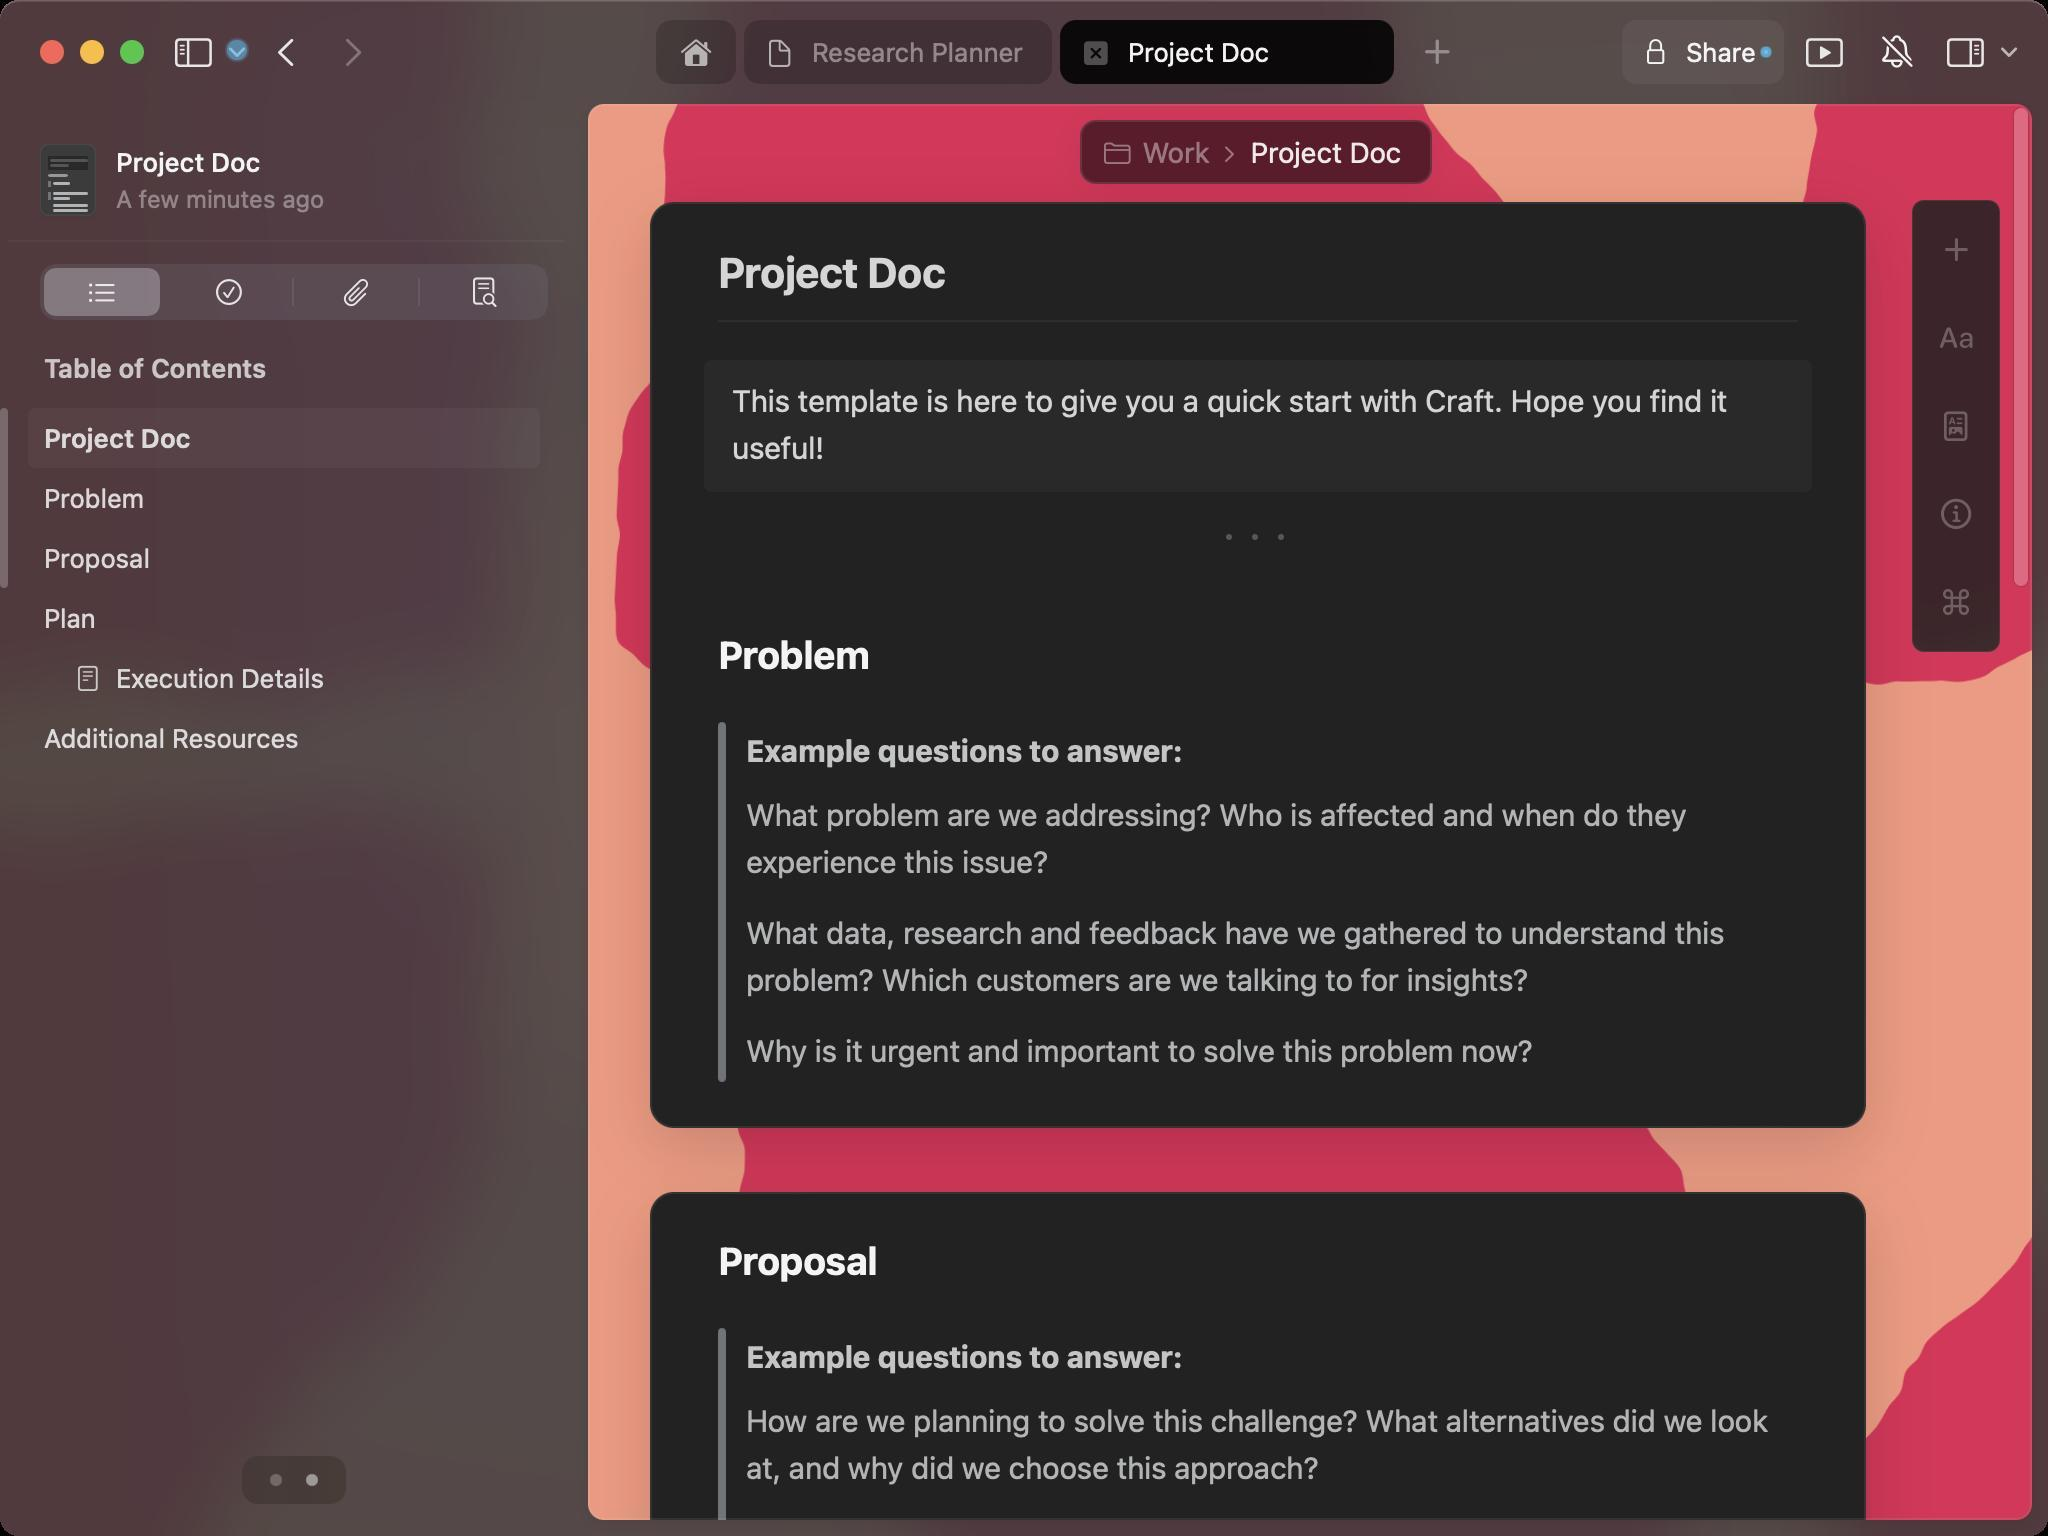
Accessibility tree:
{"name": "Project_Doc", "role": "AXWindow", "description": null, "role_description": "standard window", "value": null, "position": "352.00;95.00", "size": "1024;768", "children": [{"name": null, "role": "AXGroup", "description": null, "role_description": "group", "value": null, "position": "0.00;0.00", "size": "1024;768", "children": [{"name": null, "role": "AXGroup", "description": null, "role_description": "group", "value": null, "position": "0.00;0.00", "size": "1024;768", "children": [{"name": null, "role": "AXButton", "description": null, "role_description": "button", "value": null, "position": "111.00;10.00", "size": "15;32", "children": []}, {"name": null, "role": "AXStaticText", "description": "Research Planner", "role_description": "text", "value": null, "position": "406.00;10.00", "size": "122;32", "children": []}, {"name": null, "role": "AXStaticText", "description": "Project Doc", "role_description": "text", "value": null, "position": "564.00;10.00", "size": "103;32", "children": []}, {"name": null, "role": "AXStaticText", "description": "Share", "role_description": "text", "value": null, "position": "843.00;10.00", "size": "35;32", "children": []}, {"name": null, "role": "AXButton", "description": null, "role_description": "button", "value": null, "position": "997.00;10.00", "size": "15;32", "children": []}, {"name": null, "role": "AXGroup", "description": null, "role_description": "group", "value": null, "position": "294.00;52.00", "size": "722;708", "children": [{"name": null, "role": "AXStaticText", "description": "Work", "role_description": "text", "value": null, "position": "571.00;65.00", "size": "34;22", "children": []}, {"name": null, "role": "AXStaticText", "description": "Project Doc", "role_description": "text", "value": null, "position": "625.00;65.00", "size": "76;22", "children": []}]}, {"name": null, "role": "AXStaticText", "description": "Project Doc", "role_description": "text", "value": null, "position": "58.00;73.00", "size": "212;16", "children": []}, {"name": null, "role": "AXStaticText", "description": "A few minutes ago", "role_description": "text", "value": null, "position": "58.00;92.00", "size": "212;15", "children": []}, {"name": null, "role": "AXTabGroup", "description": null, "role_description": "tab group", "value": null, "position": "20.00;132.00", "size": "254;28", "children": [{"name": null, "role": "AXRadioButton", "description": "List", "role_description": "tab", "value": 1, "position": "20.00;132.00", "size": "62;28", "children": []}, {"name": null, "role": "AXRadioButton", "description": "selected", "role_description": "tab", "value": 0, "position": "83.00;132.00", "size": "63;28", "children": []}, {"name": null, "role": "AXRadioButton", "description": "attachements", "role_description": "tab", "value": 0, "position": "147.00;132.00", "size": "62;28", "children": []}, {"name": null, "role": "AXRadioButton", "description": "search document", "role_description": "tab", "value": 0, "position": "210.00;132.00", "size": "64;28", "children": []}]}, {"name": null, "role": "AXStaticText", "description": "Table of Contents", "role_description": "text", "value": null, "position": "22.00;176.00", "size": "256;16", "children": []}, {"name": null, "role": "AXStaticText", "description": "Project Doc", "role_description": "text", "value": null, "position": "22.00;204.00", "size": "232;30", "children": []}, {"name": null, "role": "AXStaticText", "description": "Problem", "role_description": "text", "value": null, "position": "22.00;234.00", "size": "232;30", "children": []}, {"name": null, "role": "AXStaticText", "description": "Proposal", "role_description": "text", "value": null, "position": "22.00;264.00", "size": "232;30", "children": []}, {"name": null, "role": "AXStaticText", "description": "Plan", "role_description": "text", "value": null, "position": "22.00;294.00", "size": "232;30", "children": []}, {"name": null, "role": "AXStaticText", "description": "Execution Details", "role_description": "text", "value": null, "position": "58.00;324.00", "size": "196;30", "children": []}, {"name": null, "role": "AXStaticText", "description": "Additional Resources", "role_description": "text", "value": null, "position": "22.00;354.00", "size": "232;30", "children": []}]}]}, {"name": null, "role": "AXToolbar", "description": null, "role_description": "toolbar", "value": null, "position": "0.00;0.00", "size": "1024;52", "children": []}, {"name": null, "role": "AXButton", "description": null, "role_description": "close button", "value": null, "position": "19.00;18.00", "size": "14;16", "children": []}, {"name": null, "role": "AXButton", "description": null, "role_description": "full screen button", "value": null, "position": "59.00;18.00", "size": "14;16", "children": [{"name": null, "role": "AXGroup", "description": null, "role_description": "group", "value": null, "position": "59.00;18.00", "size": "14;16", "children": [{"name": null, "role": "AXGroup", "description": null, "role_description": "group", "value": null, "position": "59.00;18.00", "size": "14;16", "children": []}]}]}, {"name": null, "role": "AXButton", "description": null, "role_description": "minimize button", "value": null, "position": "39.00;18.00", "size": "14;16", "children": []}]}